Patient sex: M
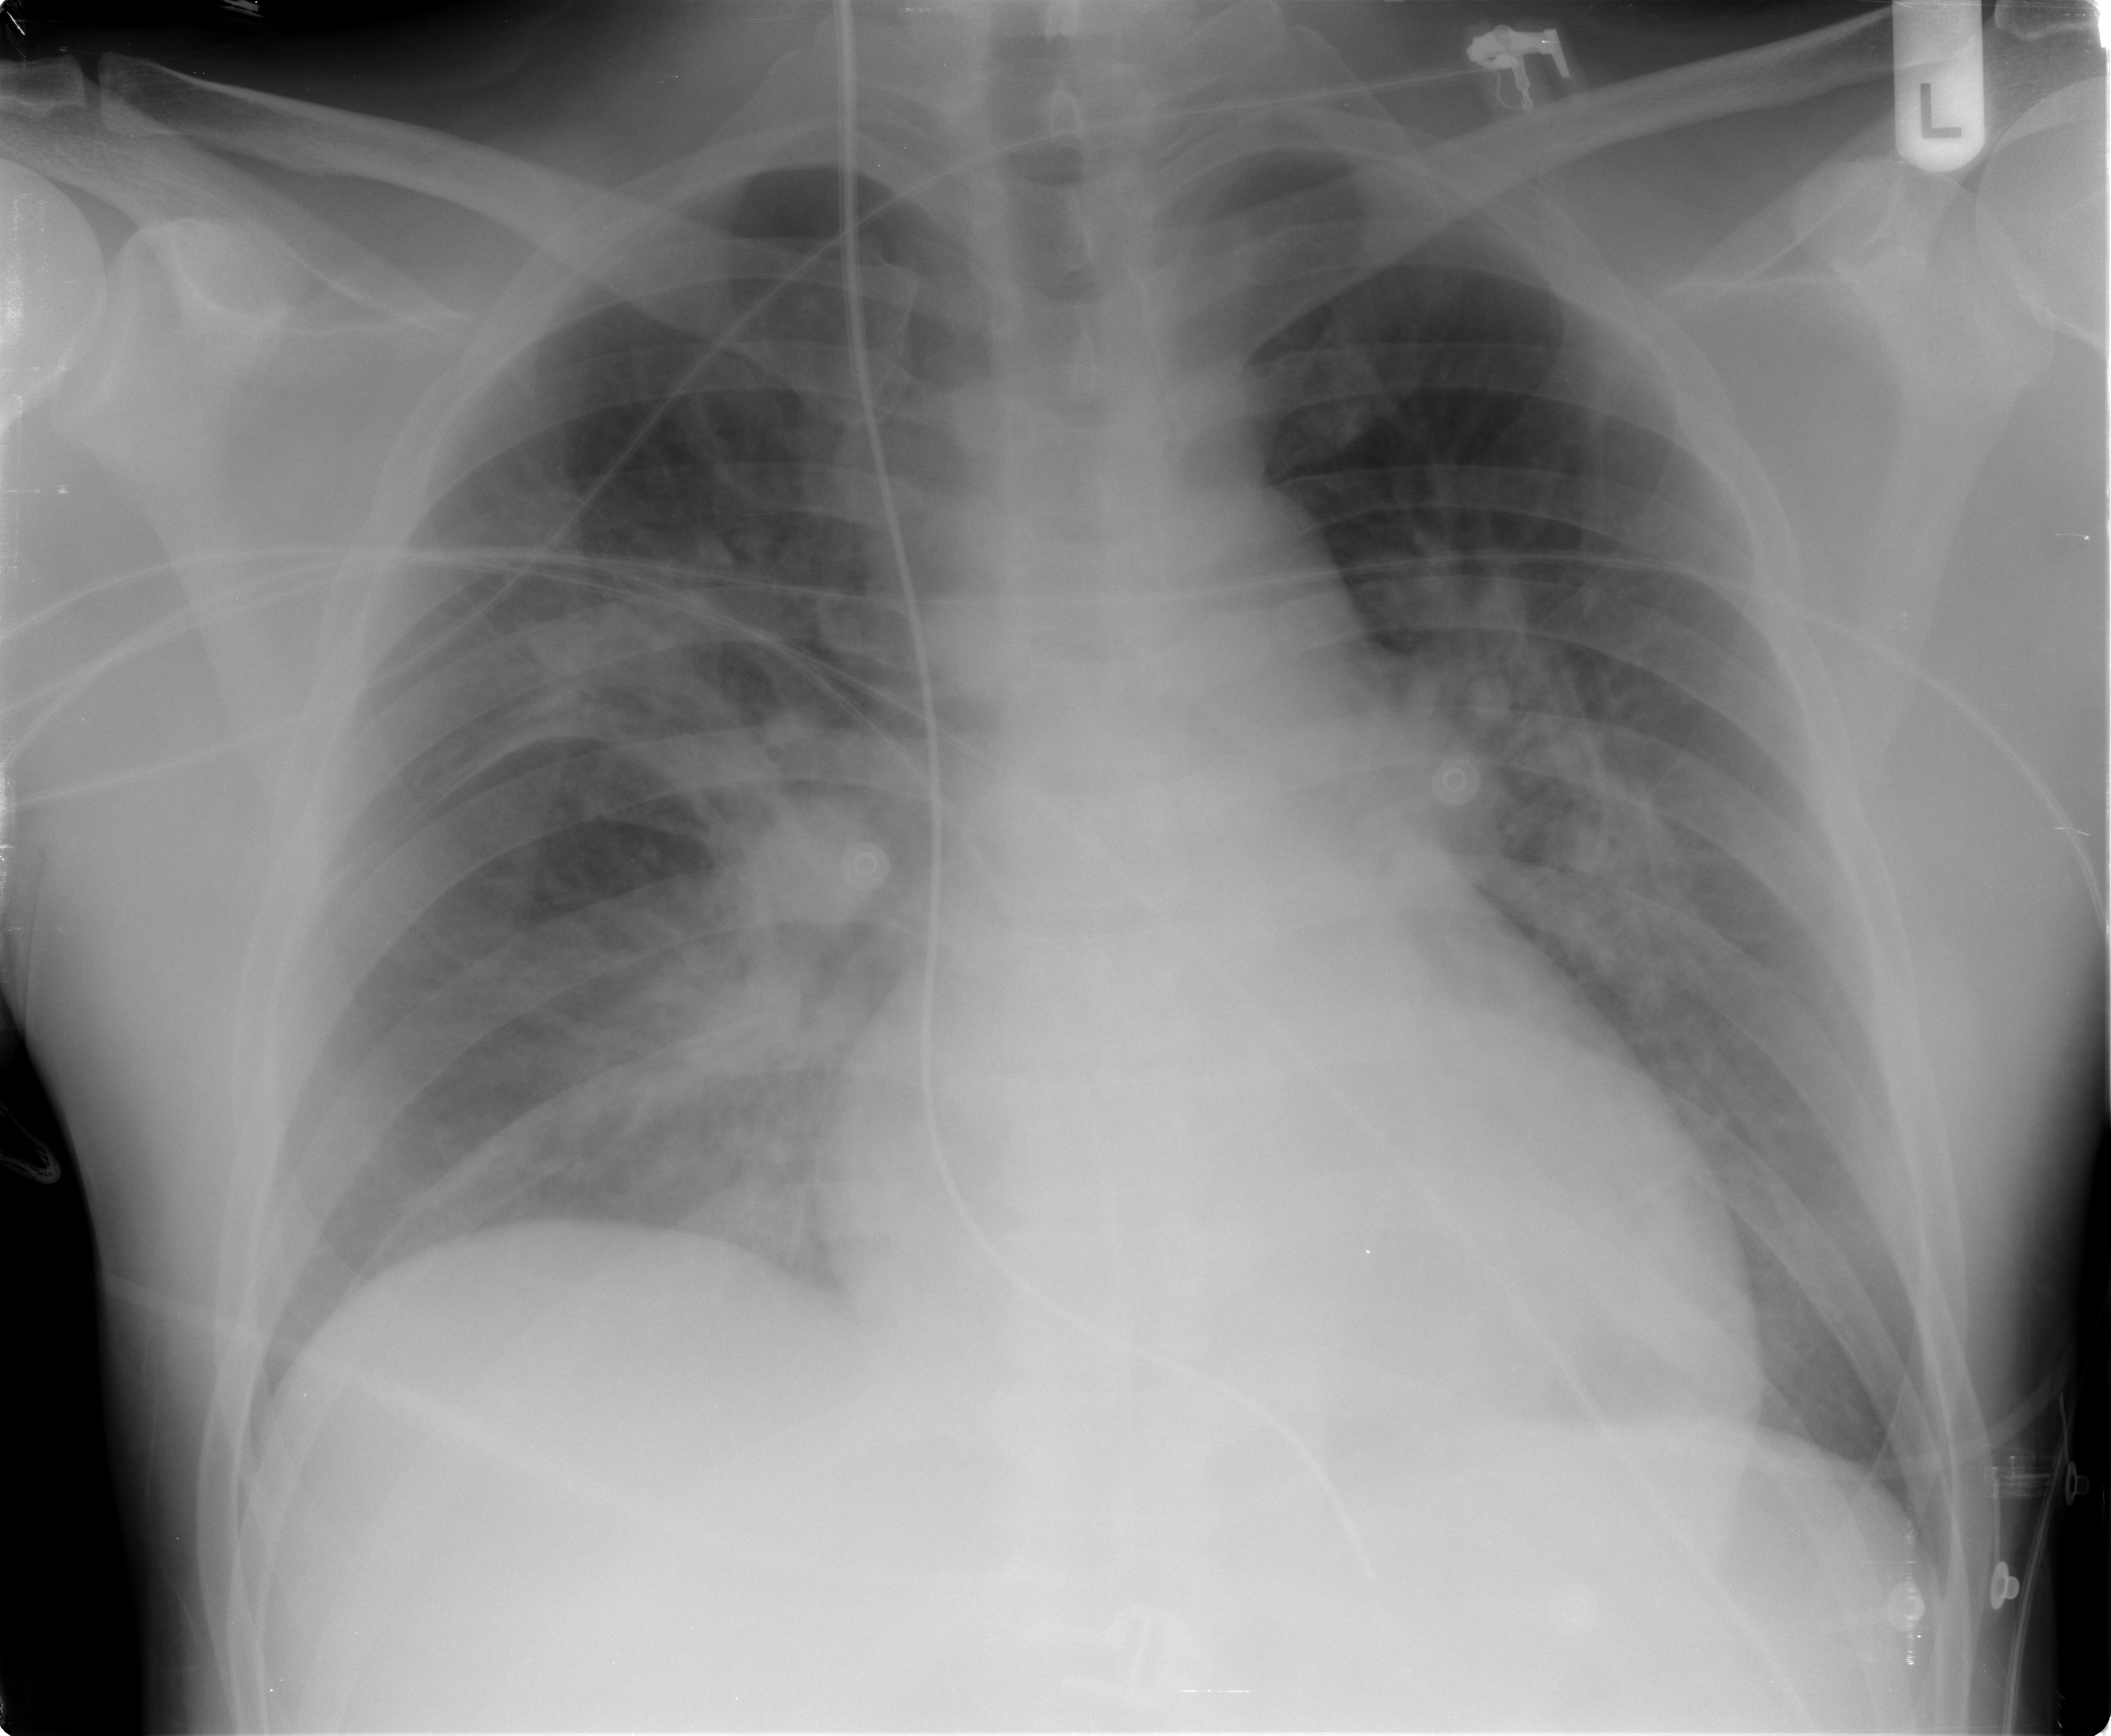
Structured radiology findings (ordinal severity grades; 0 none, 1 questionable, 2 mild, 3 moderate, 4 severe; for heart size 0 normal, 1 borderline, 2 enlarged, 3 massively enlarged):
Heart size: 2
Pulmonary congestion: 2
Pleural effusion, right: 0
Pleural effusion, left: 0
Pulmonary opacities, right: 3
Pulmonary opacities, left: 3
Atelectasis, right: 2
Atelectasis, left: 2